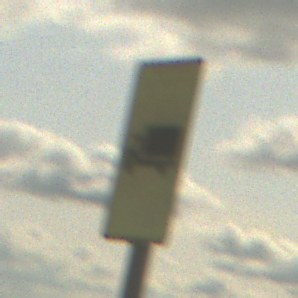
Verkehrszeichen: KFZZulaessigeGesamtmasse3Komma5TOhnePfeilsymbol
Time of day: Midday
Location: Outdoor (RoadRail)
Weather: PartlyCloudy
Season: NotSpecified
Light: Natural